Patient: sex M, age 35
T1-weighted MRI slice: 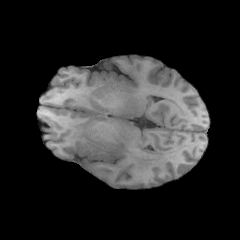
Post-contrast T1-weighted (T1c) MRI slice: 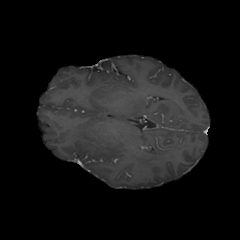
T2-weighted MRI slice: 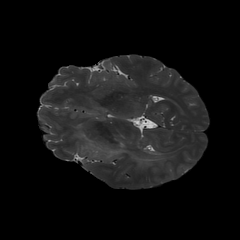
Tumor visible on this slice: yes
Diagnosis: Astrocytoma, IDH-wildtype
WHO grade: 2